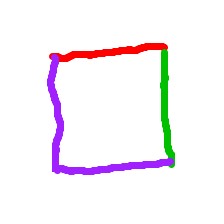
Shape: square